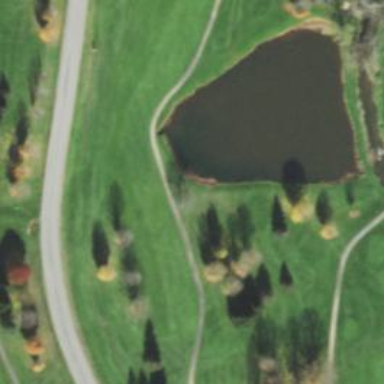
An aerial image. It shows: Pond serving as water hazard on golf course.